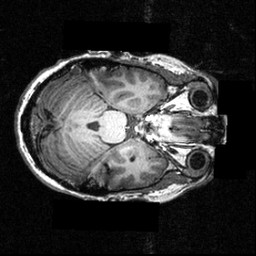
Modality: T1w
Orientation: axial
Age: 25
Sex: female
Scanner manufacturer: siemens
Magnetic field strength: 3.951 T
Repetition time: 1.5 s
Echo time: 0.00335 s